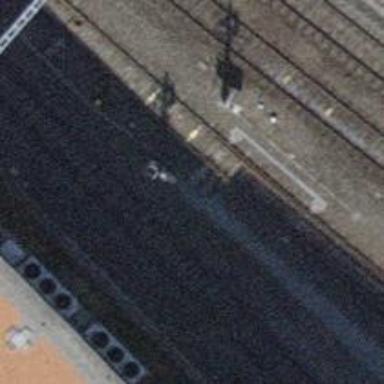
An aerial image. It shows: Railway signal.